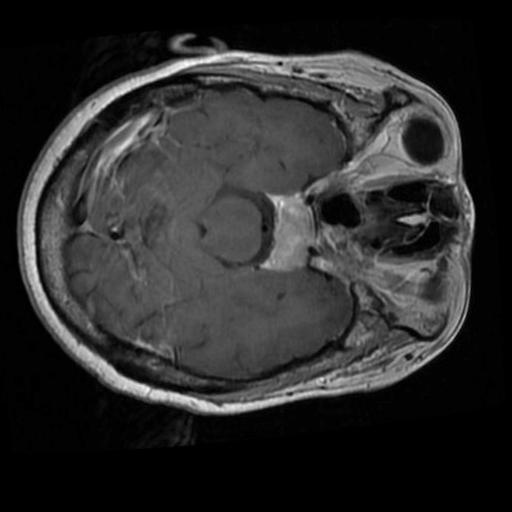
Label: brain_tumor